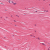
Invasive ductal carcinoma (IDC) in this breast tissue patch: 0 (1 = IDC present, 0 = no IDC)